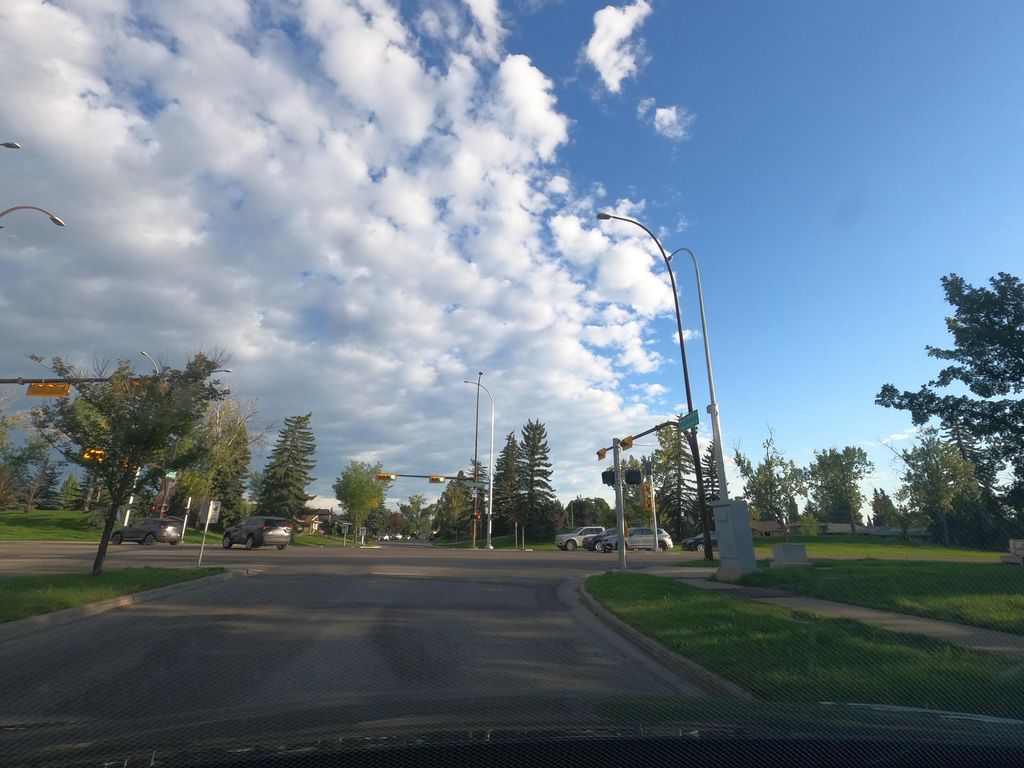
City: calgary